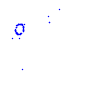
Particle: kaon